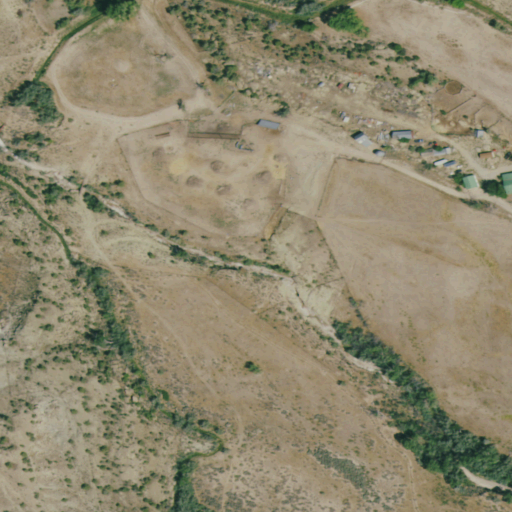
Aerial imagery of valley in Colorado named Coon Hollow containing shrub, cultivated crops, evergreen forest, open development, woody wetlands, pasture, and low intensity development